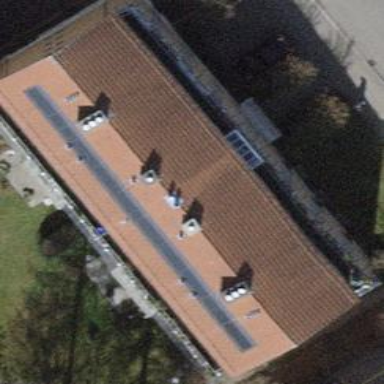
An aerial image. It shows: Building with tiled roof.